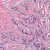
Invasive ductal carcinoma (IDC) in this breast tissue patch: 1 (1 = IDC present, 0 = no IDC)